Question: The resolution for mentioned <URL> works as it is but seems to have some issue for me please find my code below:
'''
<h:outputScript library="default" name="js/jquery-1.9.1.min.js"/>
<h:outputScript library="default" name="js/jquery.zclip.min.js"/>
<script type="text/javascript">
$(document).ready(function(){
$('a#copy_coupon_code').zclip({
path:"#{resource['default:js/ZeroClipboard.swf']}",
copy:$('span#offer_details_form:coupon_code').text()
});
});
</script>
<h:outputText id="coupon_code" value="ABCD11" />
<a id="copy_coupon_code" href="#">Copy coupon and redirect</a>
'''
This is how the code looks in the browser:

Copy to clipboard is not working, any help is greatly appreciated.....
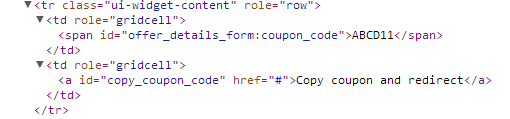
Answer: This is a well-known problem to integrate JSF and jQuery,because jsf use colon ':' character to present component's id, and the colon ':' character is special character(the colon ':' is reserved for jQuery selector) so you have to escape by placing two backslashes in front of it :
'''
$('span#offer_details_form\:coupon_code')
'''
I have just tested and it work fine(download zClip from <URL>:
'''
<h:head>
</h:head>
<h:body>
<h:outputScript library="js" name="jquery-1.9.1.min.js"/>
<h:outputScript library="js" name="jquery.zclip.min.js"/>
<script type="text/javascript">
$(document).ready(function(){
$('#copylink').zclip({
path:"#{resource['js:ZeroClipboard.swf']}",
copy:$('#myform\:txt1').text()
});
});
</script>
<h:form id="myform">
<p:panel>
<h:outputText id="txt1" value="Stackoverflow"/>
<a id="copylink" href="#">Copy Description</a>
</p:panel>
</h:form>
</h:body>
'''